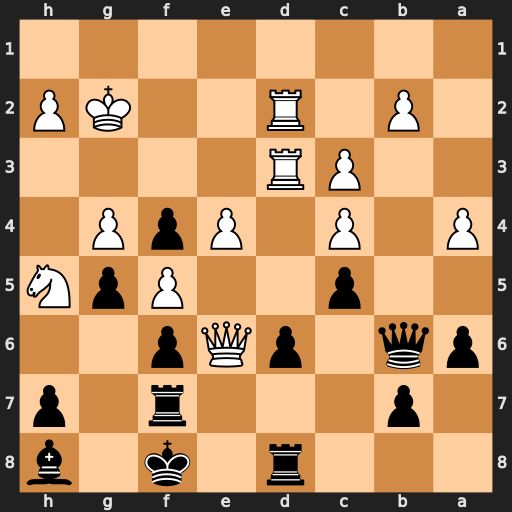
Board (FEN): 3r1k1b/1p3r1p/pq1pQp2/2p2PpN/P1P1PpP1/2PR4/1P1R2KP/8
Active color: b
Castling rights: -
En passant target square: -
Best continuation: Re7 Rxd6 Rxe6 Rxd8+ Re8